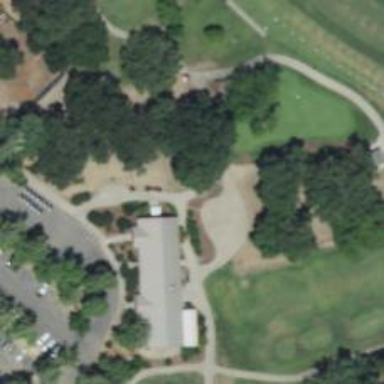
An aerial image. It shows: Pathway for golfing.